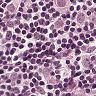
Metastatic tissue present: yes